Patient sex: F
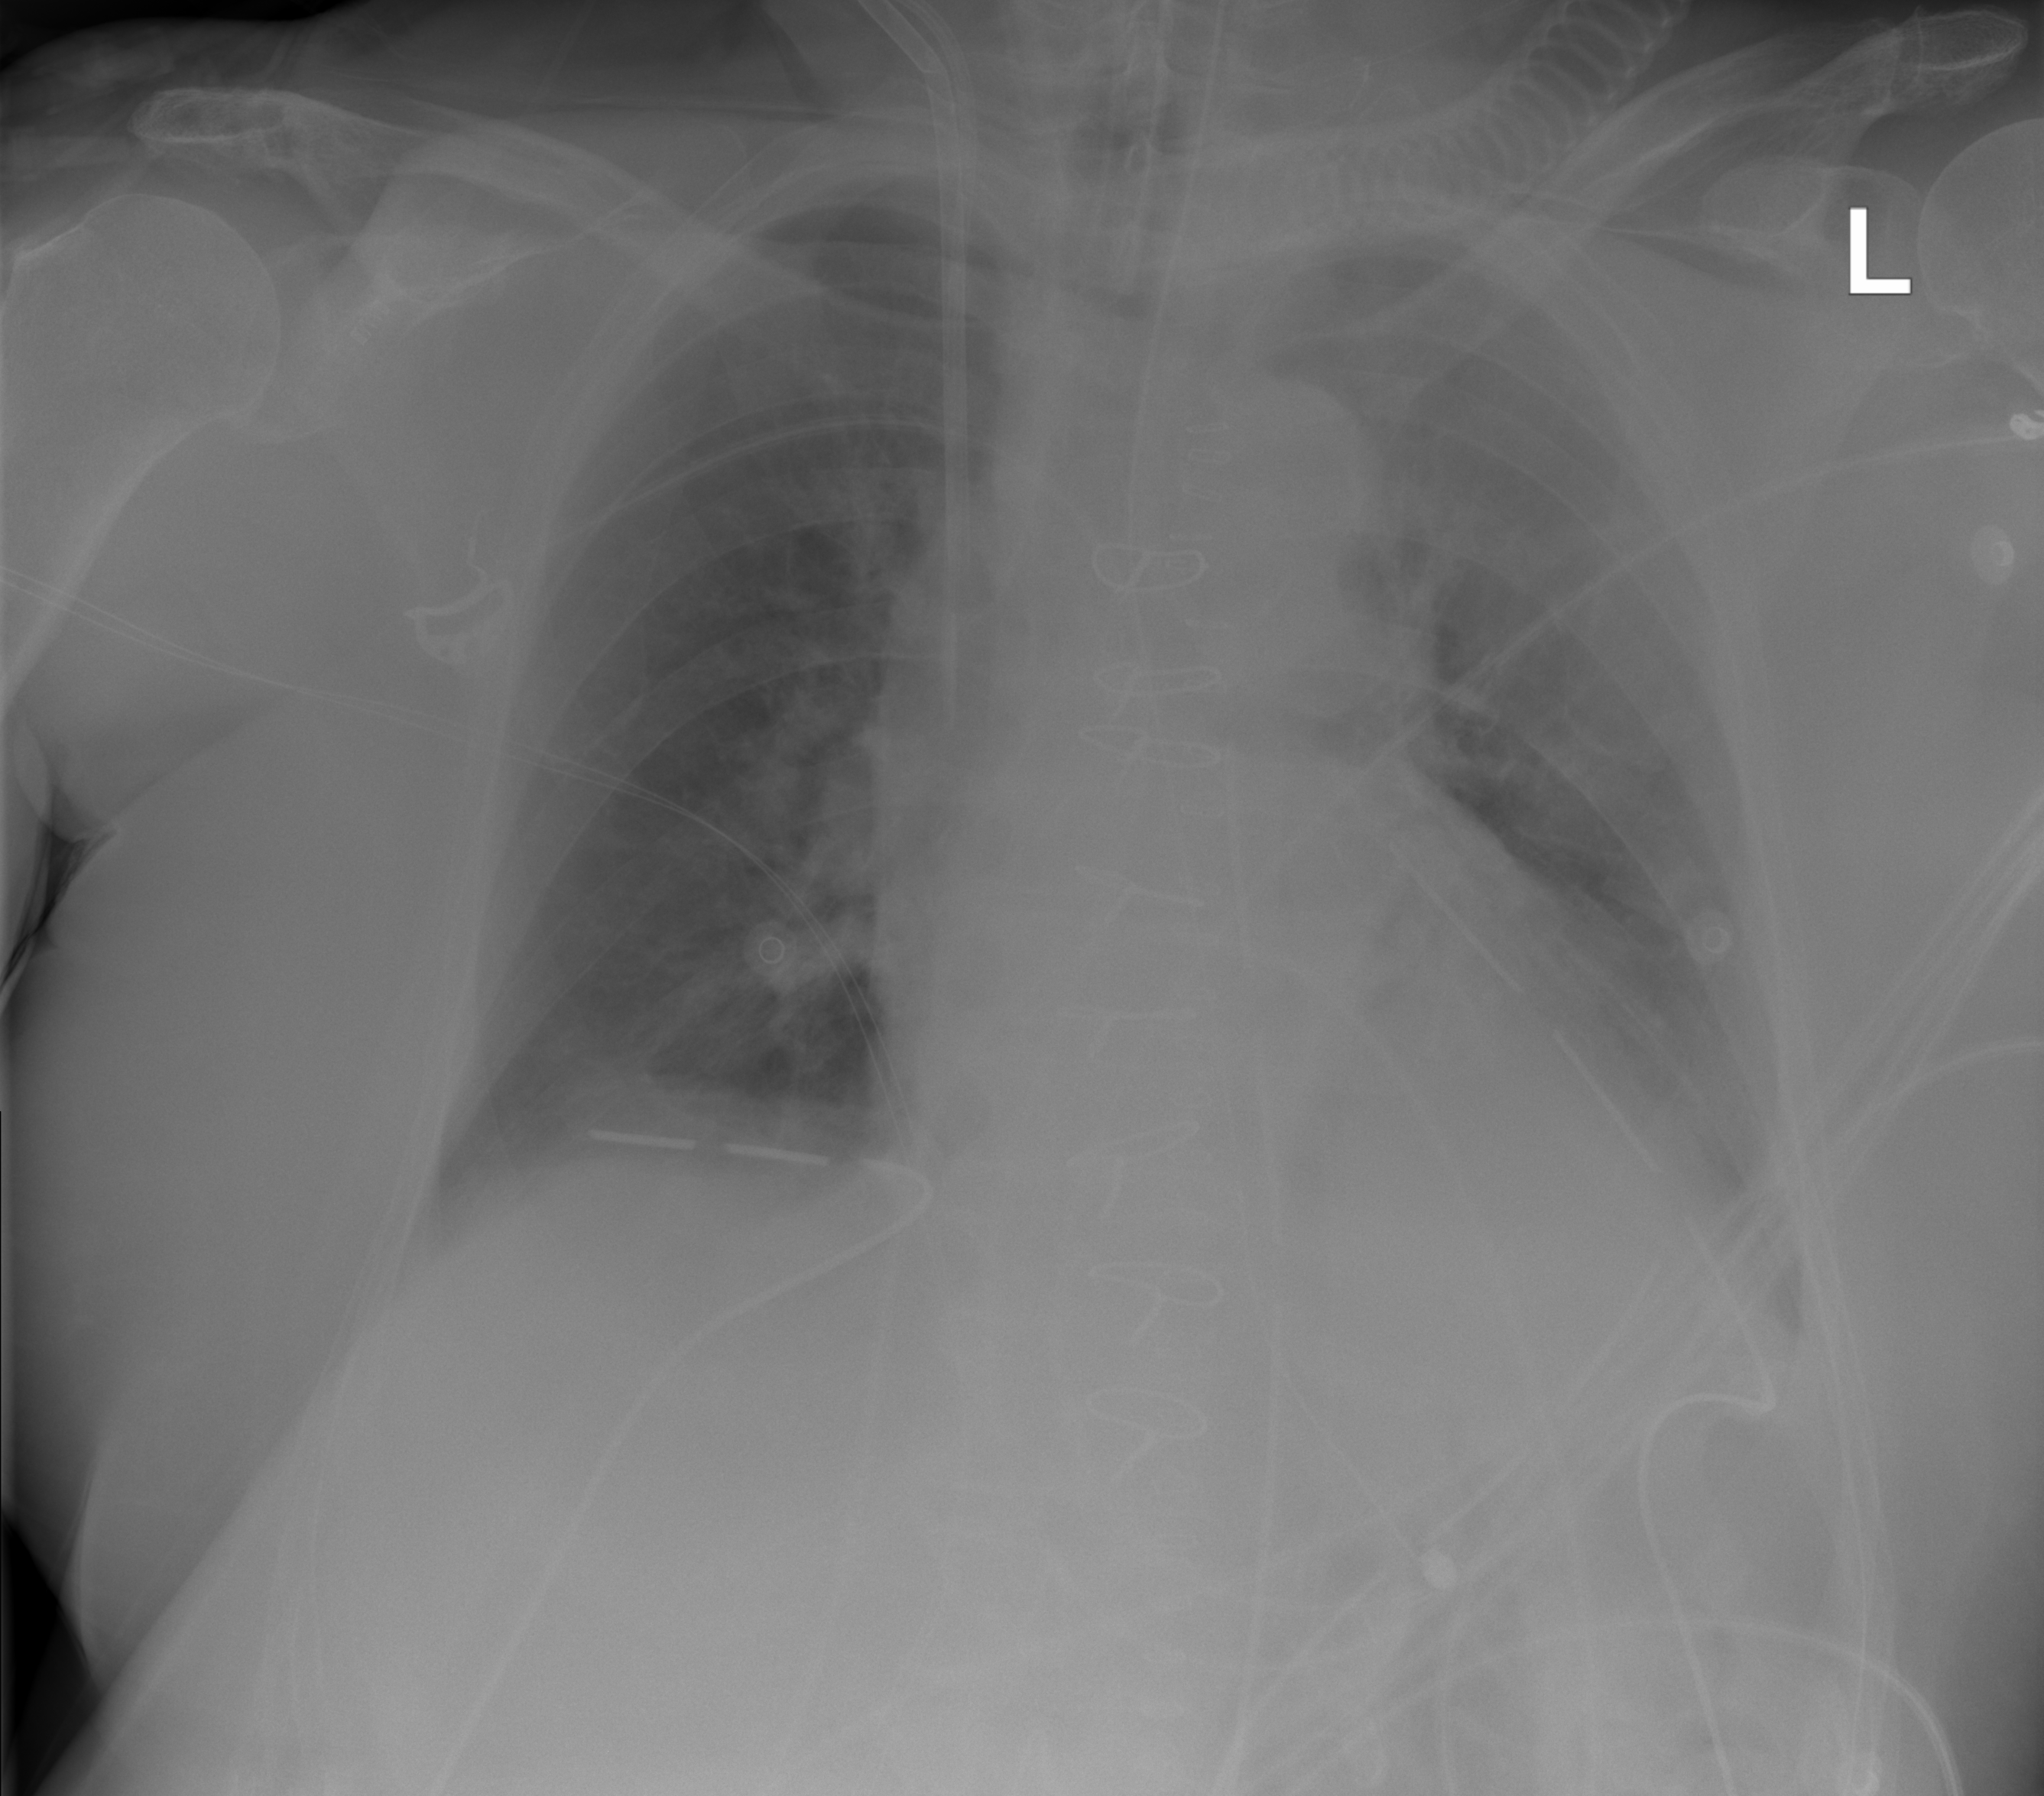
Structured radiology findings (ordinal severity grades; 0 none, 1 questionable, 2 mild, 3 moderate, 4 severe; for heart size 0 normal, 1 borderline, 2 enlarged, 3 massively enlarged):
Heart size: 2
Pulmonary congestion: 2
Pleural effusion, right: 1
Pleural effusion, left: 2
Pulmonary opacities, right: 0
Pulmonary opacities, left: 0
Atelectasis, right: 2
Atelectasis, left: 2